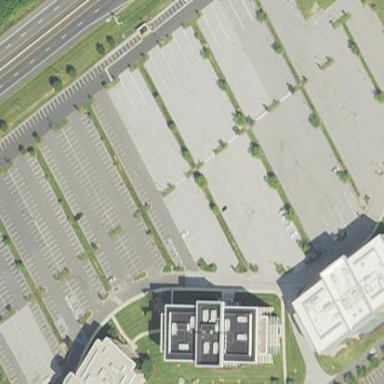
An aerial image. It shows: Parking space is available.